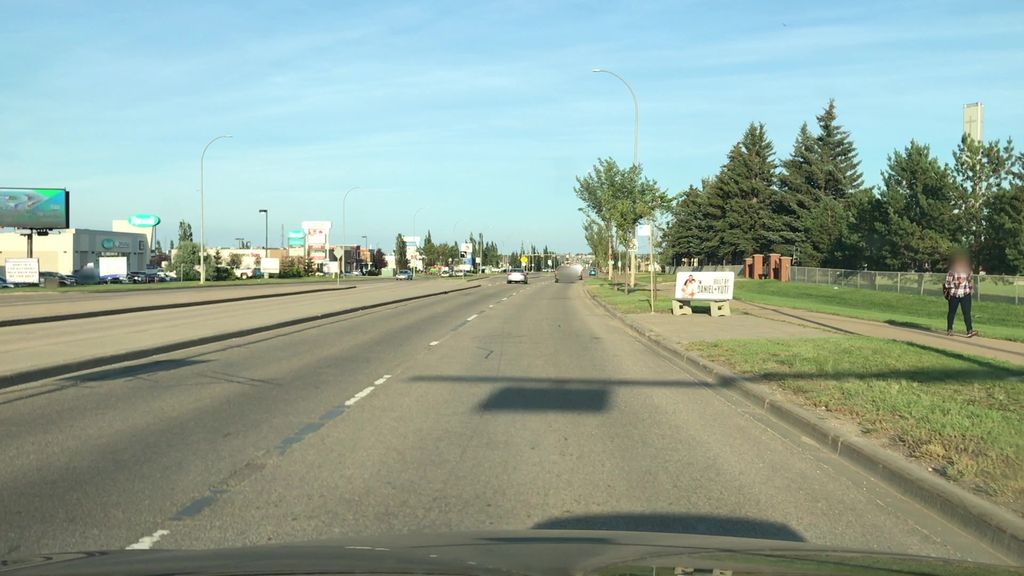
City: edmonton